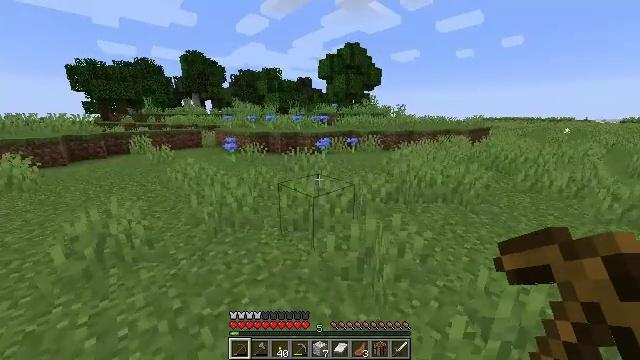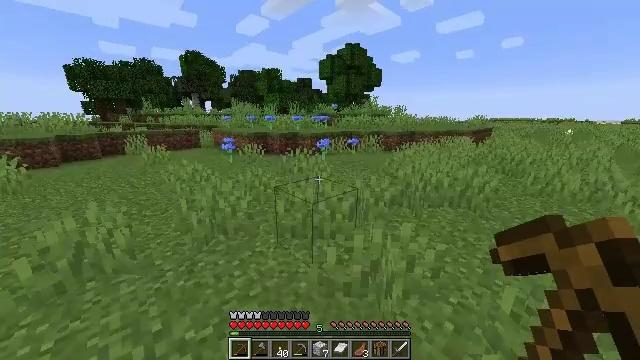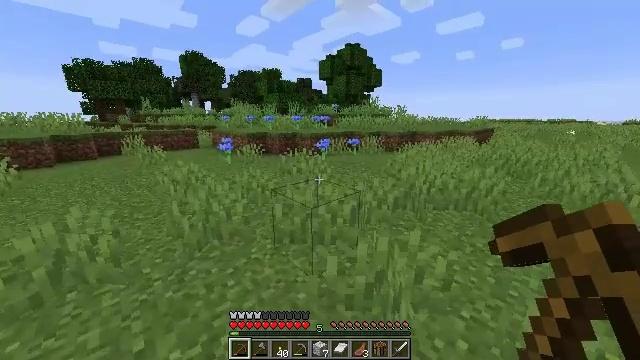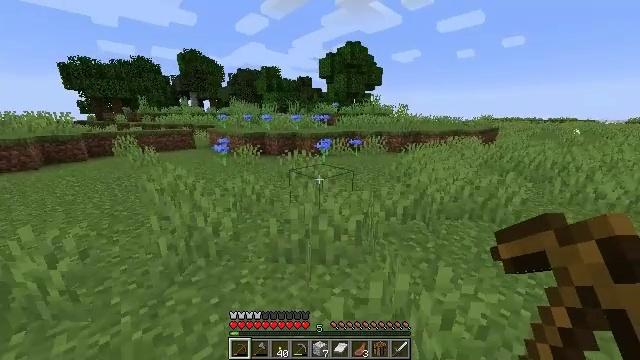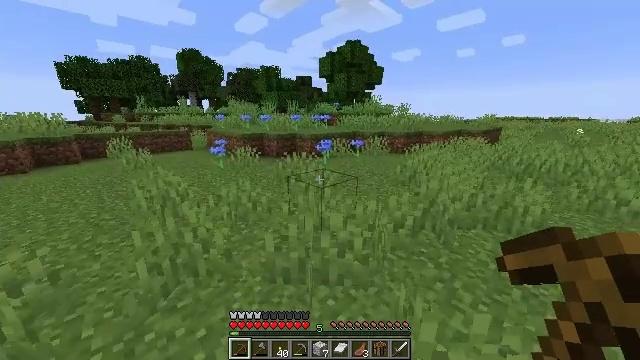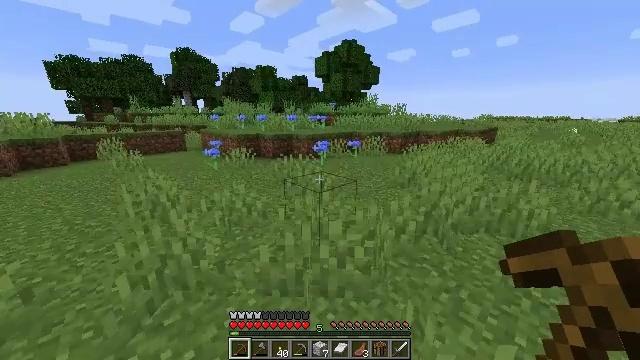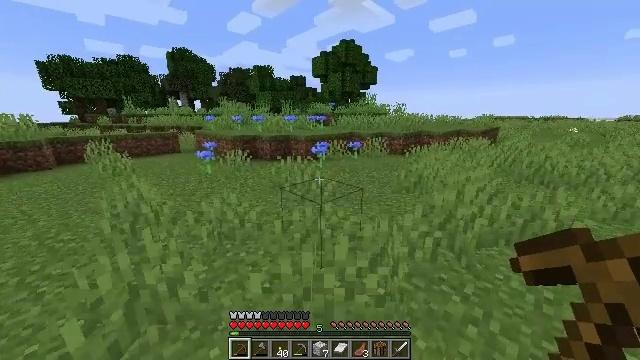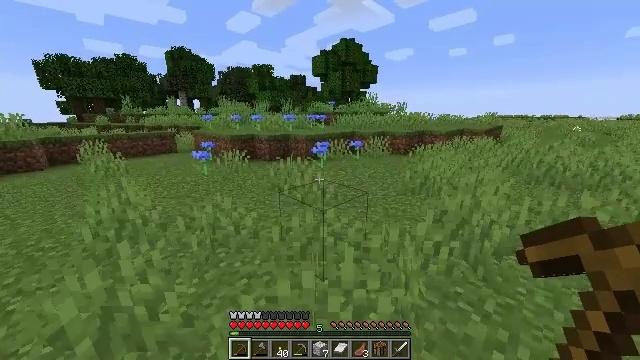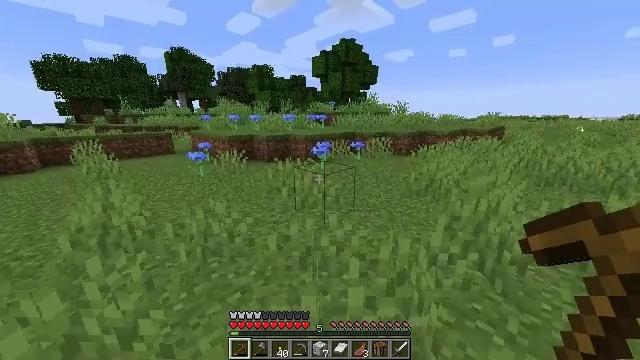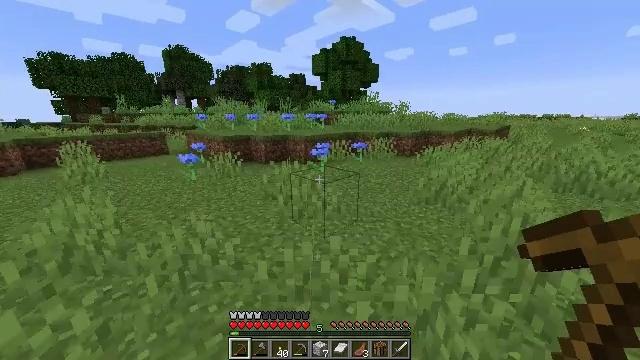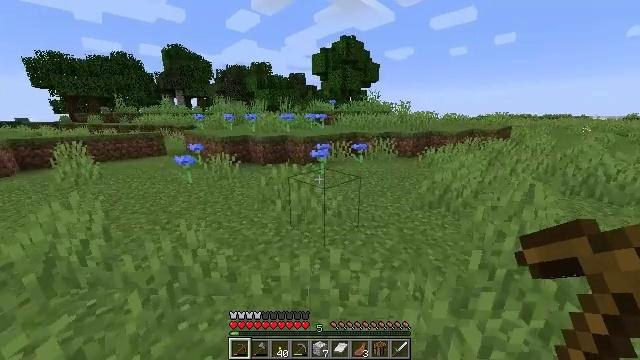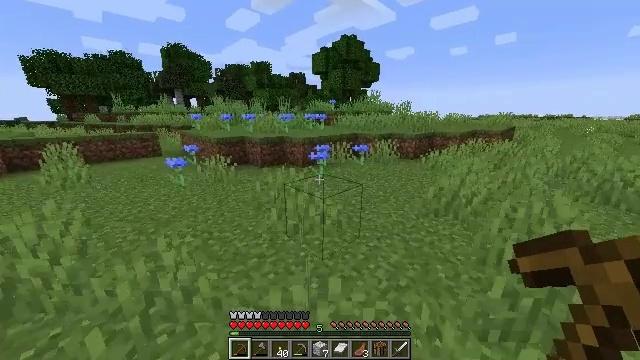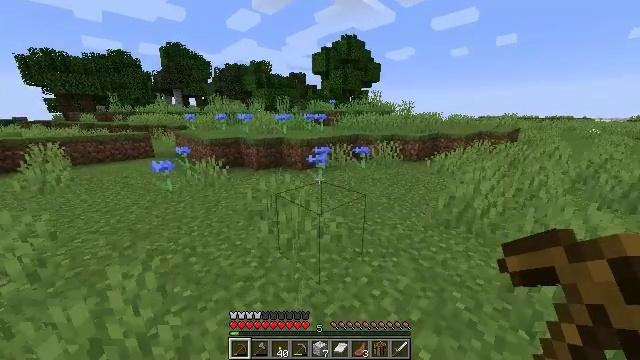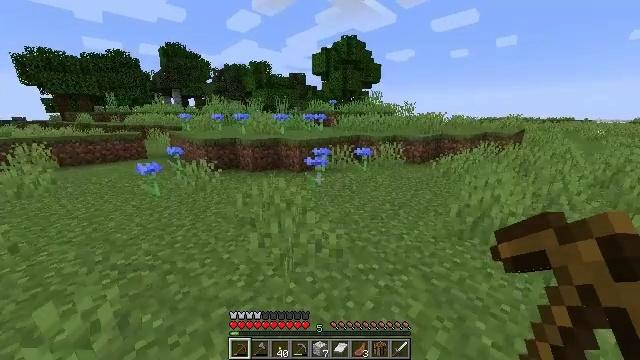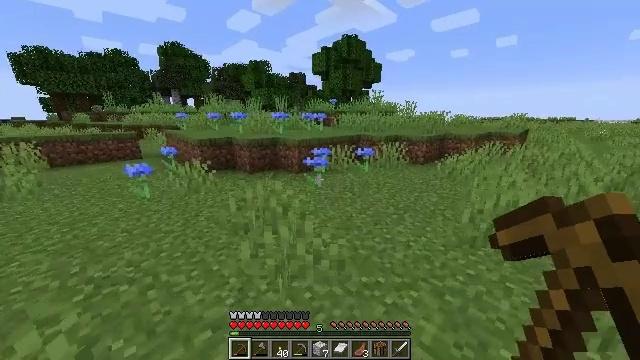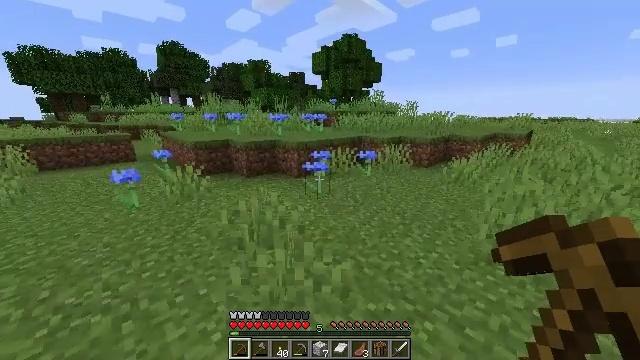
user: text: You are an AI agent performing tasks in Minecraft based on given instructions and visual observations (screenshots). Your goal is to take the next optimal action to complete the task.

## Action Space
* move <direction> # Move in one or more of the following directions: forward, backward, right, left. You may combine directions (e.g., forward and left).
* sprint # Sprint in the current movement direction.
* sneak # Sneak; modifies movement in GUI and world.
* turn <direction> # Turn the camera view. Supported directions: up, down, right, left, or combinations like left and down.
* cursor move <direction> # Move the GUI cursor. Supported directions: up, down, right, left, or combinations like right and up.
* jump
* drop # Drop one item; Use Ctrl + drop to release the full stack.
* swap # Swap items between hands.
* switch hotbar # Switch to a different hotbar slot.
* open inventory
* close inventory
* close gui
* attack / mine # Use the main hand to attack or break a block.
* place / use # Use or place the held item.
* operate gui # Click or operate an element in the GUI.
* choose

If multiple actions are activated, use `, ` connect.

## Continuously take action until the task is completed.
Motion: motion action
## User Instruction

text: Mine the sunflower from the ground.
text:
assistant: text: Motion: move forward, sprint
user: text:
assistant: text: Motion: move forward, sprint
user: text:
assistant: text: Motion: move forward, sprint
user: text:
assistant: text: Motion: move forward, sprint
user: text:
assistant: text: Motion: move forward, sprint
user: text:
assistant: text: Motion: move forward, sprint
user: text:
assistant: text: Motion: move forward, sprint
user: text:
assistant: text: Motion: move forward, sprint
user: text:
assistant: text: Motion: move forward, sprint
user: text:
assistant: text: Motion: move forward, sprint
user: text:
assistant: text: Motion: move forward, sprint
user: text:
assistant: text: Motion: move forward, sprint
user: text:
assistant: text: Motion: move forward, sprint
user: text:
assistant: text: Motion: move forward, sprint
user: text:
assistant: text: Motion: move forward, sprint
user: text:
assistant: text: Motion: move forward, sprint
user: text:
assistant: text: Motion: move forward, sprint
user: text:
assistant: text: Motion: move forward, sprint
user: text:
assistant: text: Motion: move forward, sprint
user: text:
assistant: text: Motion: move forward, sprint
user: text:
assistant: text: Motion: move forward, sprint
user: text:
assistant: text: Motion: move forward, sprint
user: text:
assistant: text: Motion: move forward, sprint
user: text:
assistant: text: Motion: move forward, sprint
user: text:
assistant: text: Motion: move forward, sprint
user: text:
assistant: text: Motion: move forward, sprint
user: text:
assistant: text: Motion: move forward, sprint
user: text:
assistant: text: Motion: move forward, sprint, jump
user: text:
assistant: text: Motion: move forward, sprint, jump
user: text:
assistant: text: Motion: move forward, sprint, jump